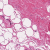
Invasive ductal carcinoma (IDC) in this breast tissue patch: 0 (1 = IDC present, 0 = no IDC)